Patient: sex F, age 61
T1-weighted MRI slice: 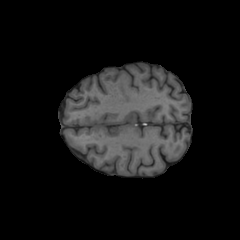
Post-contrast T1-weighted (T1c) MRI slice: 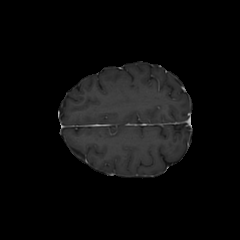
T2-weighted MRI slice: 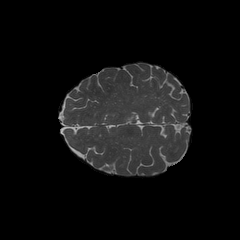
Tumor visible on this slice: no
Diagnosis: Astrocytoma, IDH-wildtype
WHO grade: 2